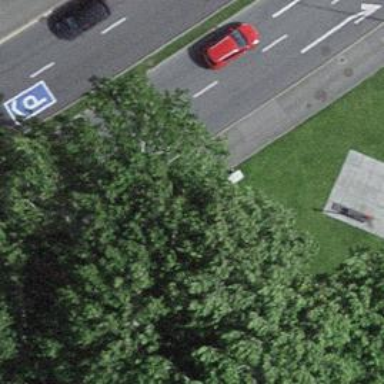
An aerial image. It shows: Street cabinet used for traffic control purposes. It houses traffic signals for utilities.